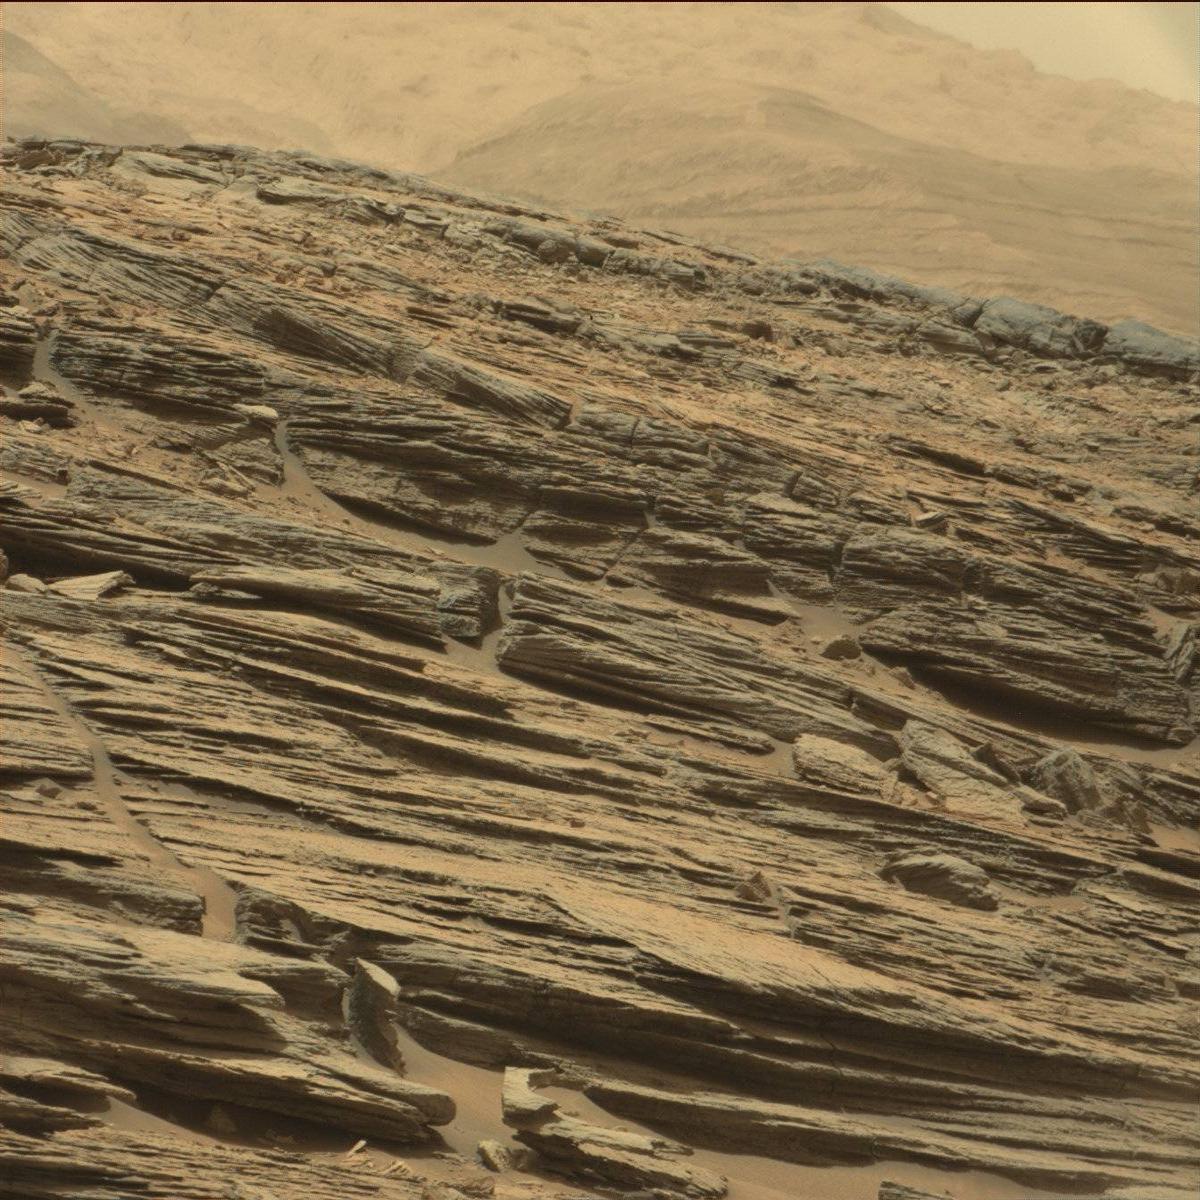
Terrain classes present: Bedrock, Ridge, Sand / Soil, Sky